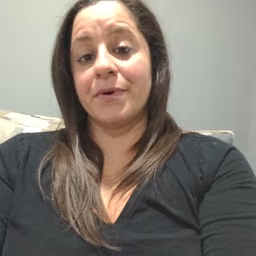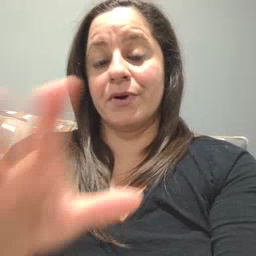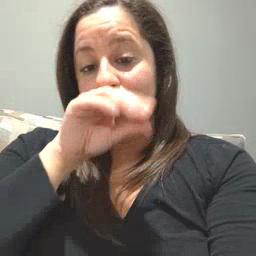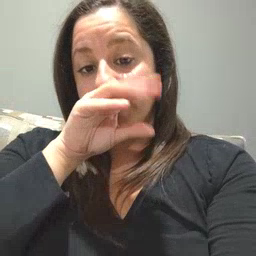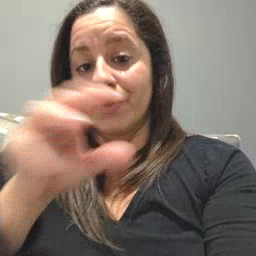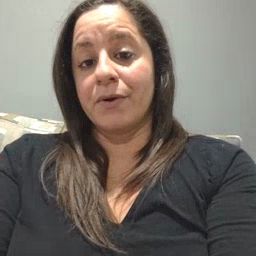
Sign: goose